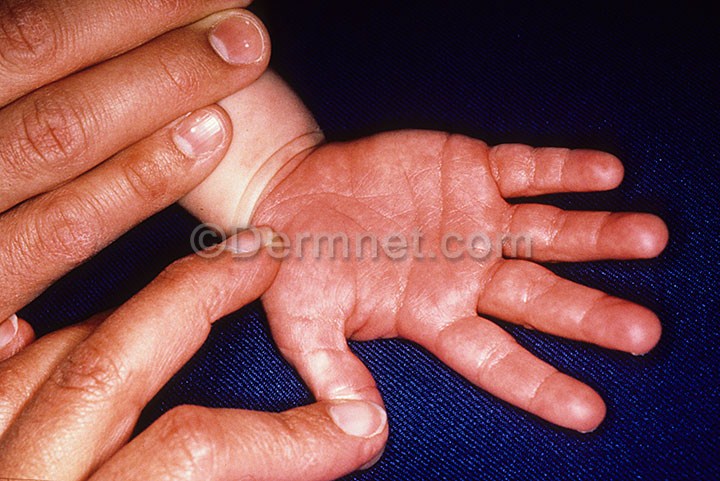
Disease: Exanthems and Drug Eruptions